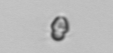
Label: Heterocapsa_rotundata